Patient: sex F, age 47
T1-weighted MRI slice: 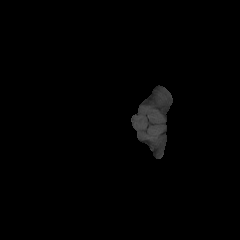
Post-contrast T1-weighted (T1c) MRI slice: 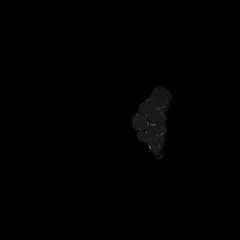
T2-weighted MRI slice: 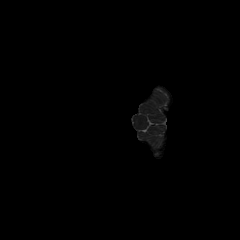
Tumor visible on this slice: no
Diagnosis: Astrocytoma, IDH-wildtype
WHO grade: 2